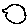
Label: bird